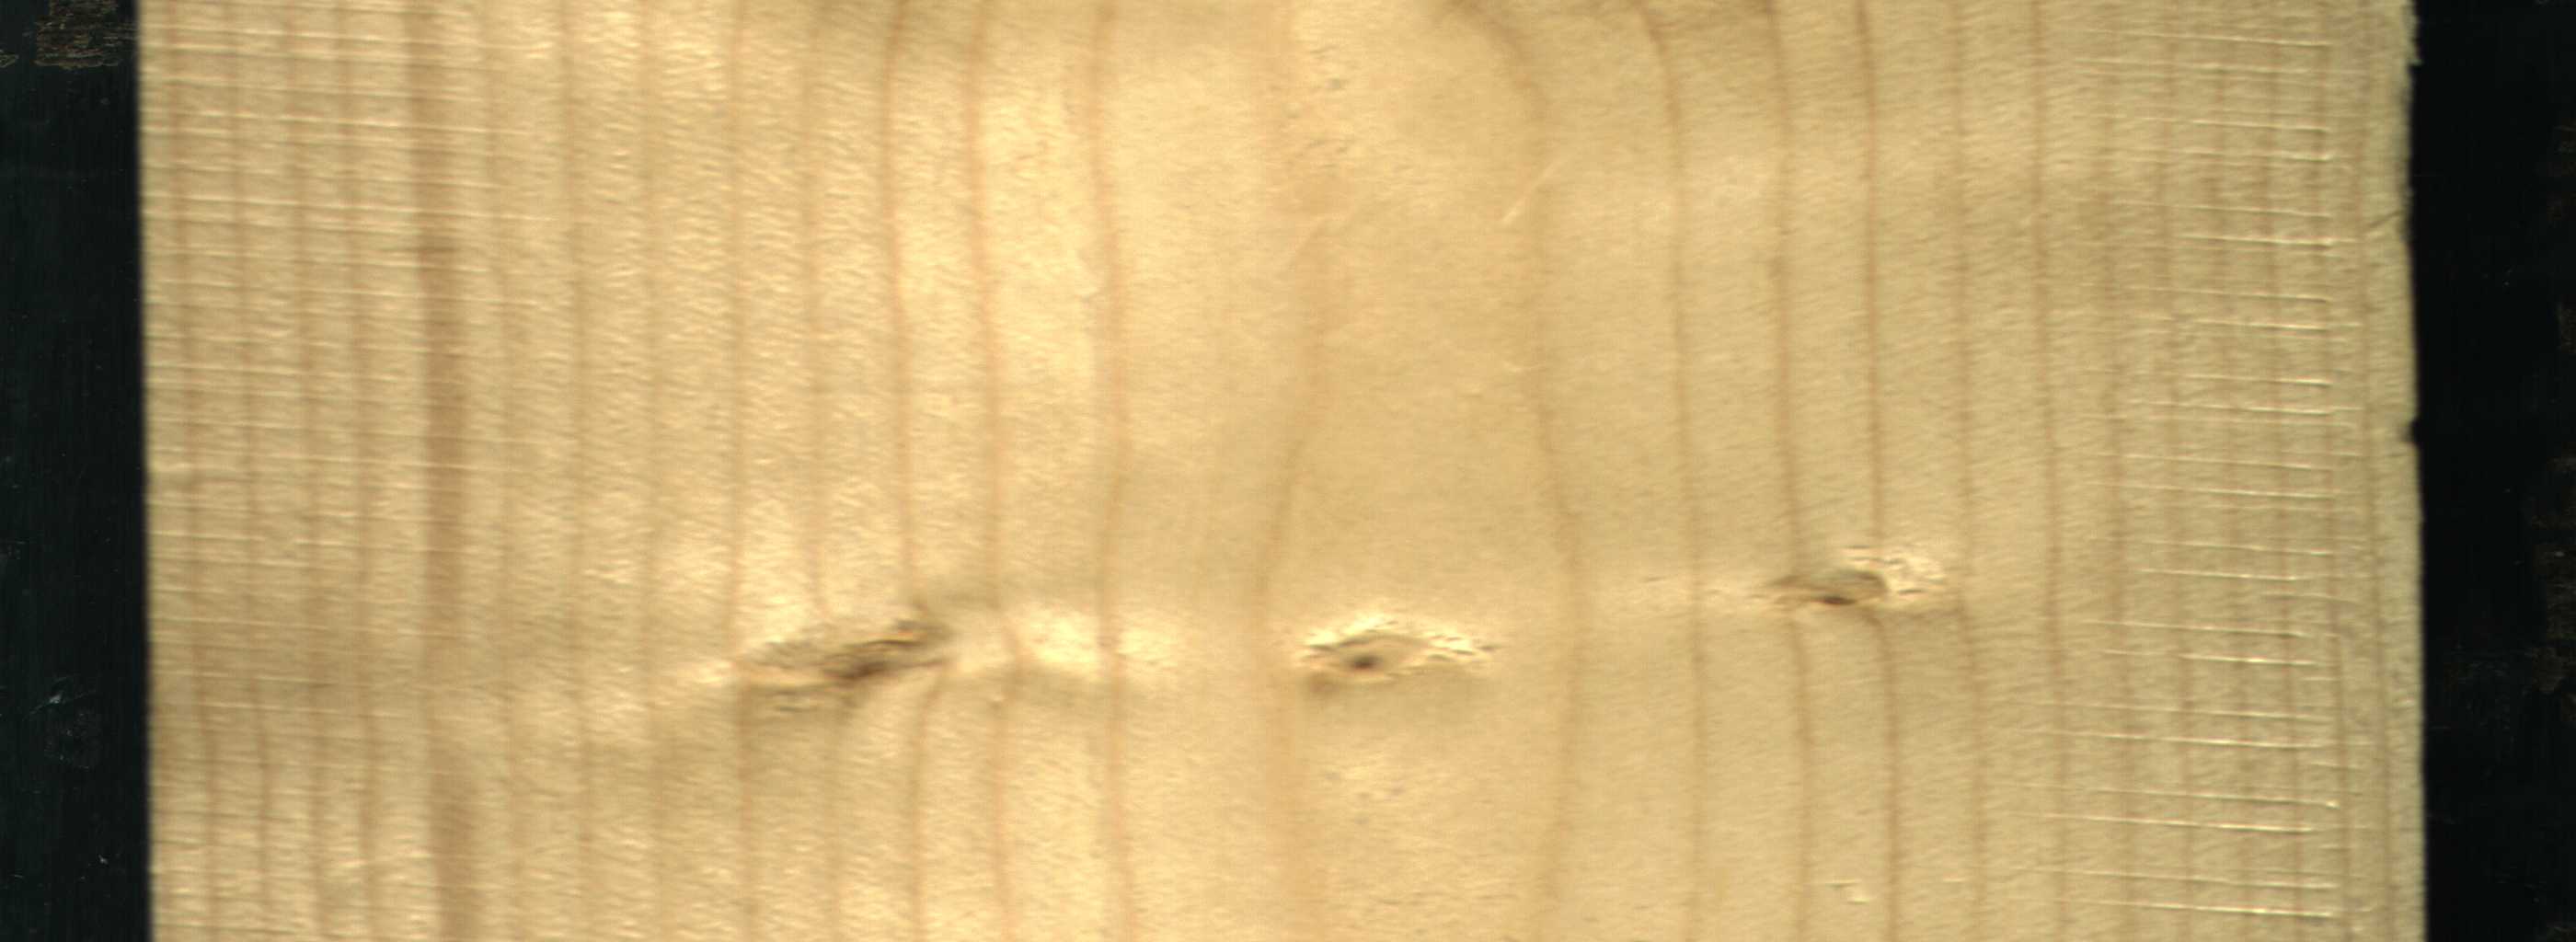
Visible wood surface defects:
Live_Knot
Live_Knot
Live_Knot